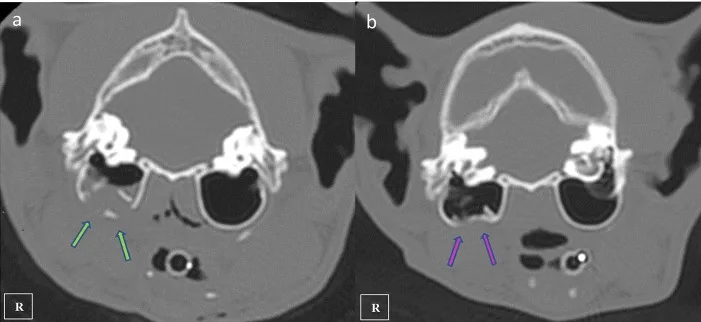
Transverse plane CT images showing the right comminuted tympanic bulla fracture at initial presentation (a green arrows) and fracture healing observed 4 months after the diagnostic CT scan (b pink arrows).
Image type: radiology (ct)